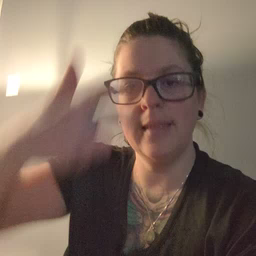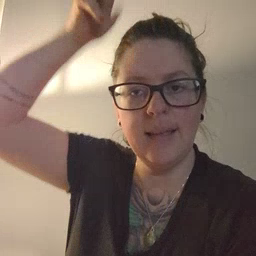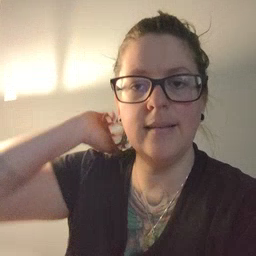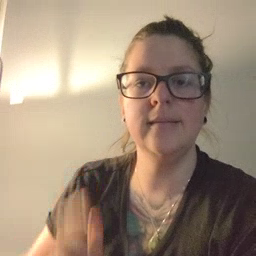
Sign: lion